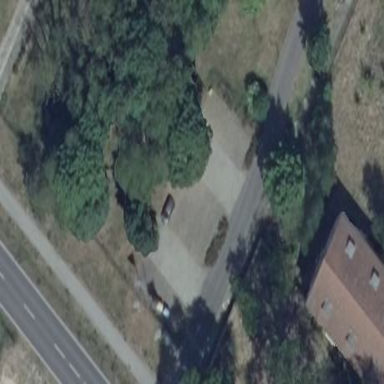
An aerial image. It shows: Parking area with surface.